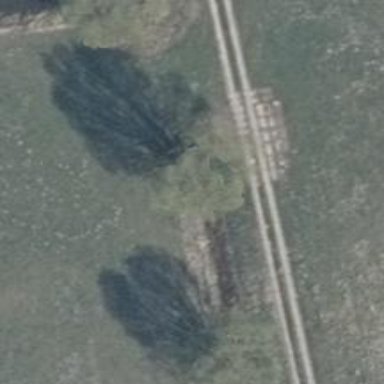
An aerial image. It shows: Single tag "natural: tree."